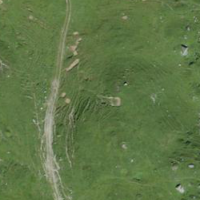
EUNIS habitat code: 23
Species observed at this site:
Arnica montana